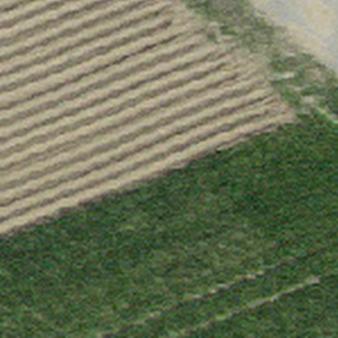
Label: other